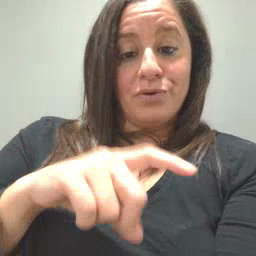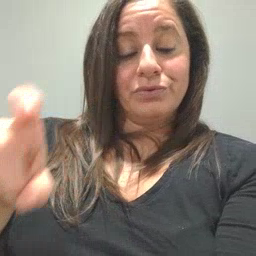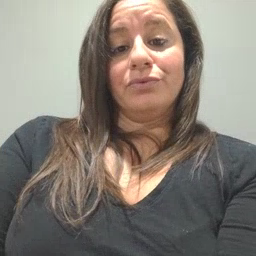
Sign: closet